Question: What is the reading of the measurement in the image?
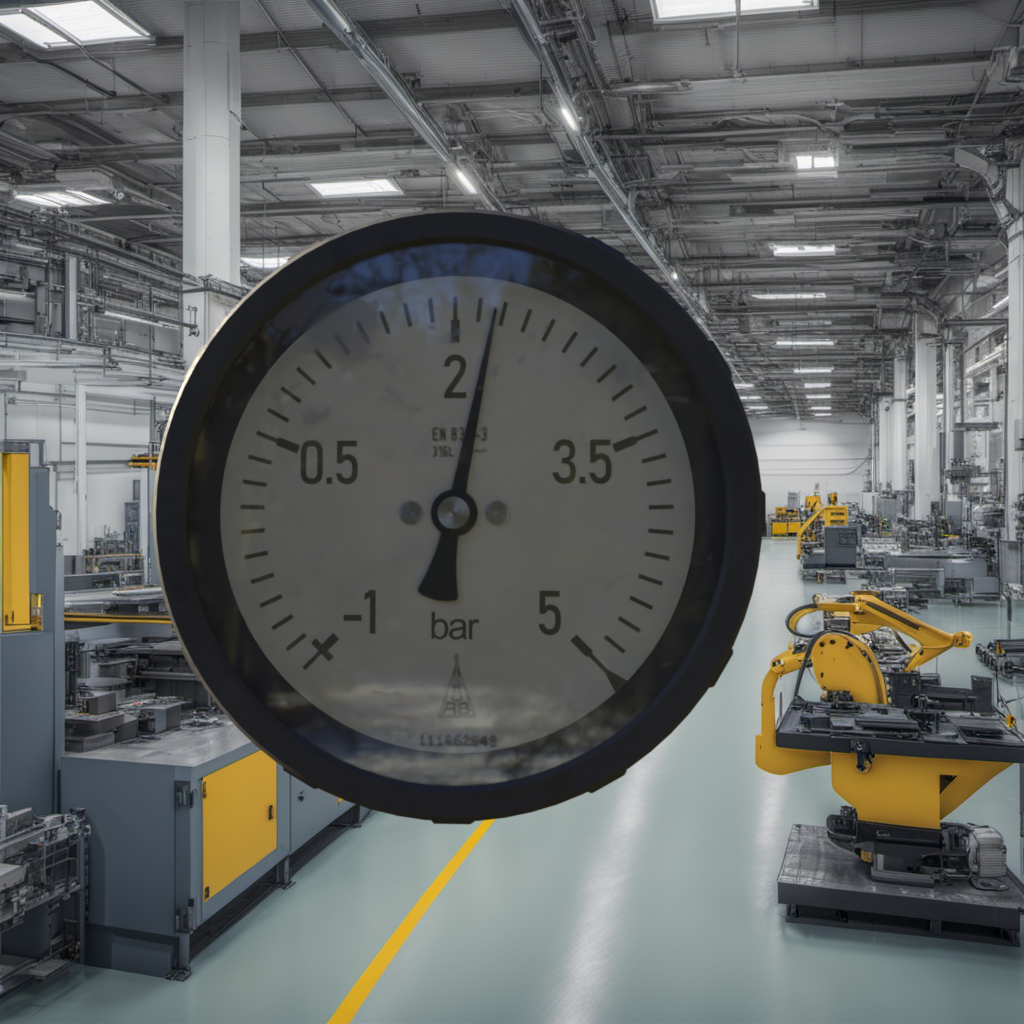
Answer: The result is 2.25
Question: What is the value range of this measurement?
Answer: The range is from -1 to 5
Question: What is the minimum and maximum value range of this measurement?
Answer: The minimum value is -1 and the maximum value is 5